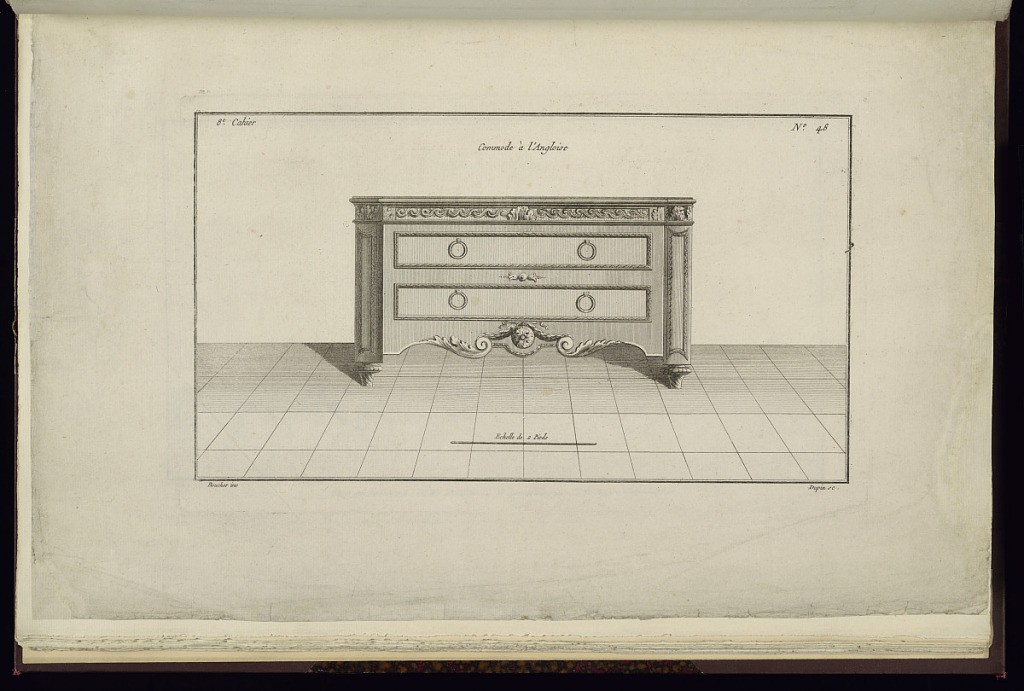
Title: Commode à l'Angloise
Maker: Juste-François Boucher, French, 1736 – 1782
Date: ca. 1775
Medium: Engraving on off white laid paper
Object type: Print
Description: Design for a dresser with two doors. The dresser is carved with ornament motifs including wave pattern and lamb tongue. The dresser is raised on short feet with carved fluting and beads. The bottom of the dresser is curved and adorned with scrolls, bead and bar, rosette, and garland decoration. The plate is signed.